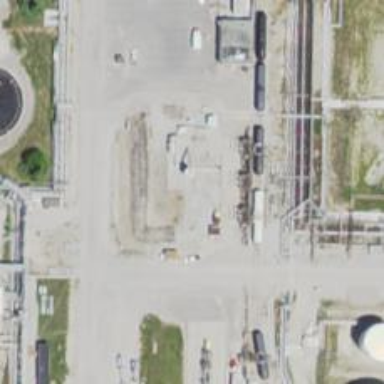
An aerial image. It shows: Storage tank that is man-made.